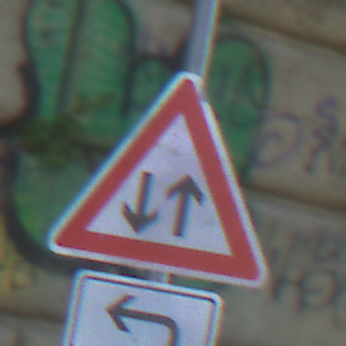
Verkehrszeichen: Gegenverkehr
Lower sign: RichtungsangabeDurchPfeile2
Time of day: Midday
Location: Outdoor (Urban)
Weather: Clear
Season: NotSpecified
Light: Natural